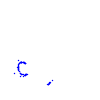
Particle: proton